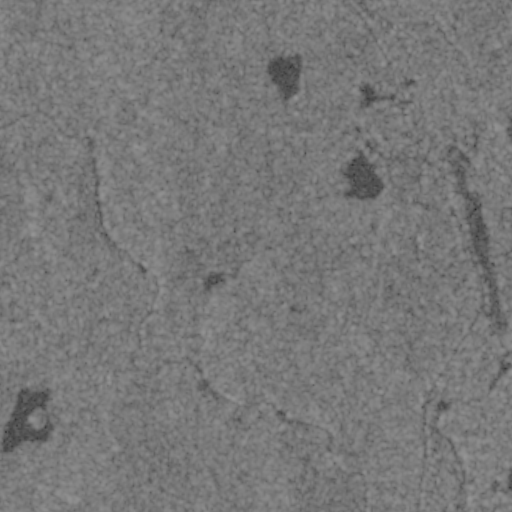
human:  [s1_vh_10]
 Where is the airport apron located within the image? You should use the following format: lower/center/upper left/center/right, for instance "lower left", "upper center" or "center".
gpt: The airport apron is located in the upper right of the image.
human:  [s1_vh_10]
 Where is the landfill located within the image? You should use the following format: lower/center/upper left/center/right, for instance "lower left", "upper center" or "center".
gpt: The landfill is located in the center right of the image.
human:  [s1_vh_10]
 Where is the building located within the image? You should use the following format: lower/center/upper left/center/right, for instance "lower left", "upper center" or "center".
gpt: The building is located in the upper right of the image.
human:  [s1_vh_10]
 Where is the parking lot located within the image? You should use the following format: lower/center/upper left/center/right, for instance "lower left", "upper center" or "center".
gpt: There is no parking lot in the image.

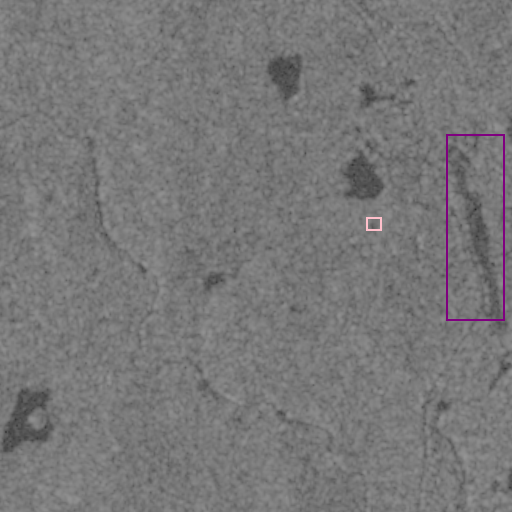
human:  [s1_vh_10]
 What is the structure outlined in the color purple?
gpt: The structure outlined in purple is an airport apron.
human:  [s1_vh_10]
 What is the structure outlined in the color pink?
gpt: The structure outlined in pink is a landfill.
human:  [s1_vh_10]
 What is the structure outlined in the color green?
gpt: There is no green outline.